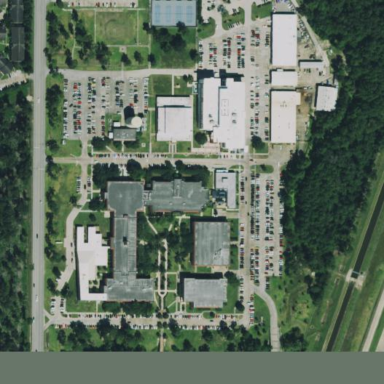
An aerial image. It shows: College or university.